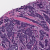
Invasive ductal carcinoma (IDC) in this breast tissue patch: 0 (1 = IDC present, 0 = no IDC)